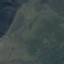
Land use / land cover class: HerbaceousVegetation